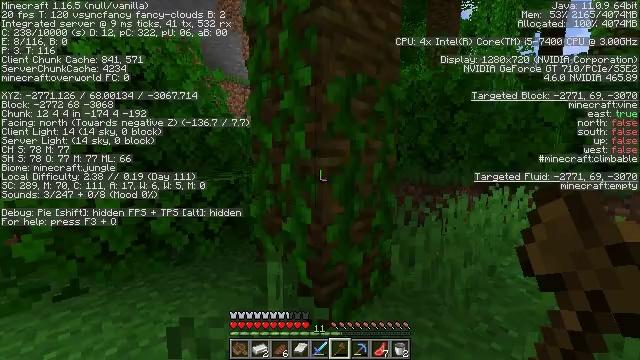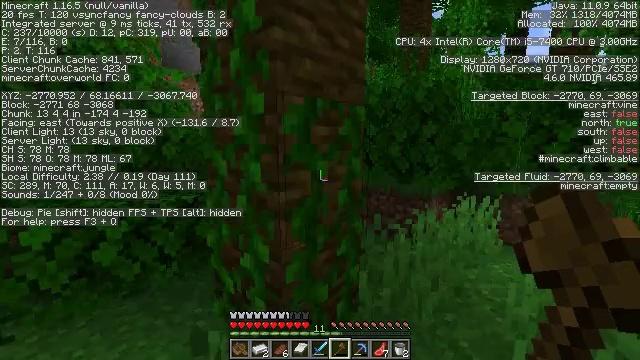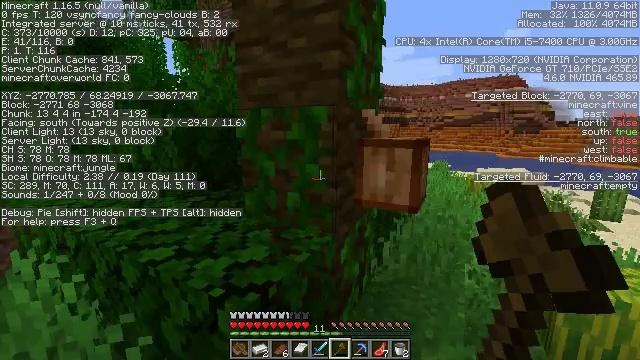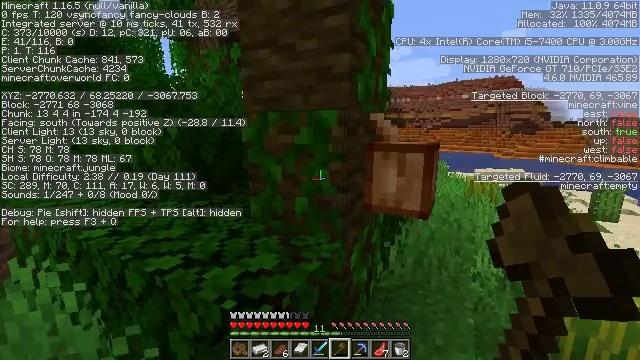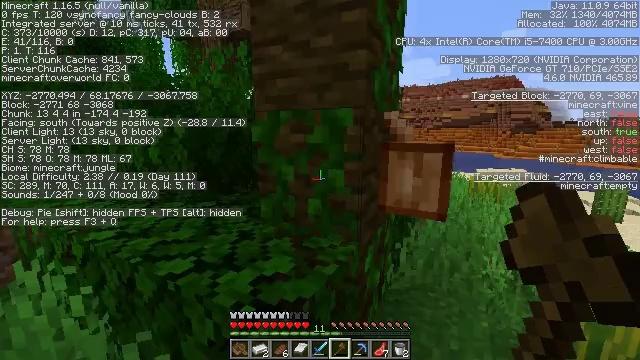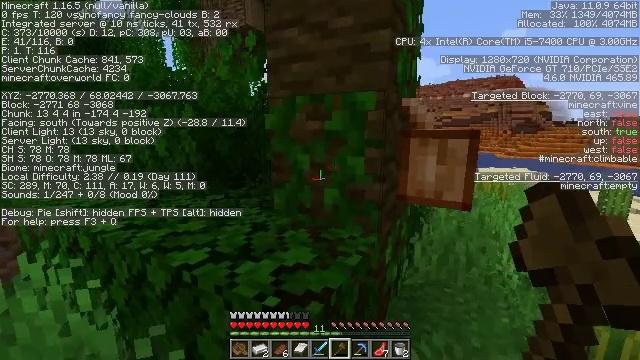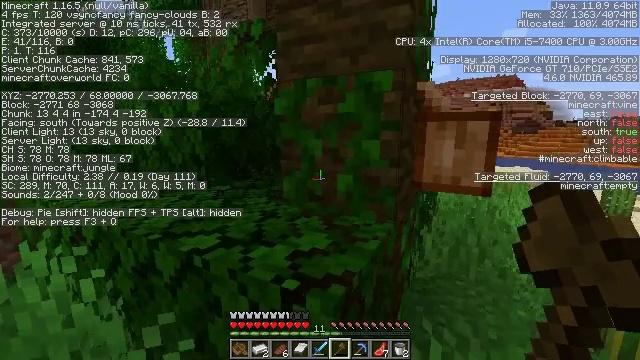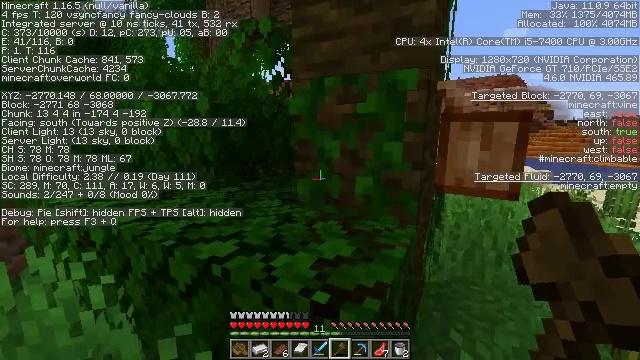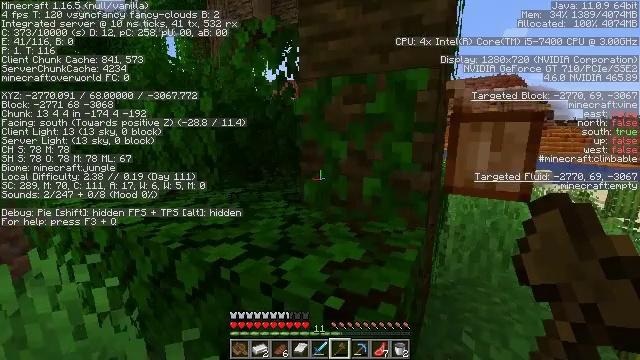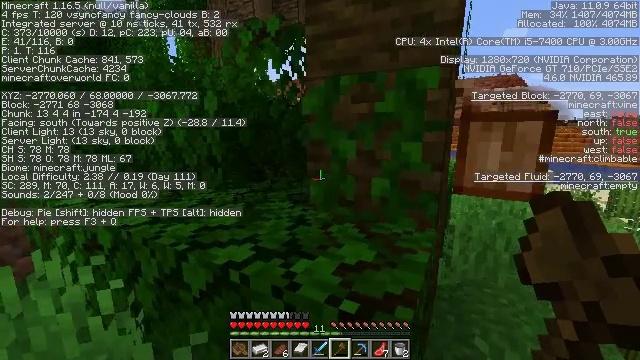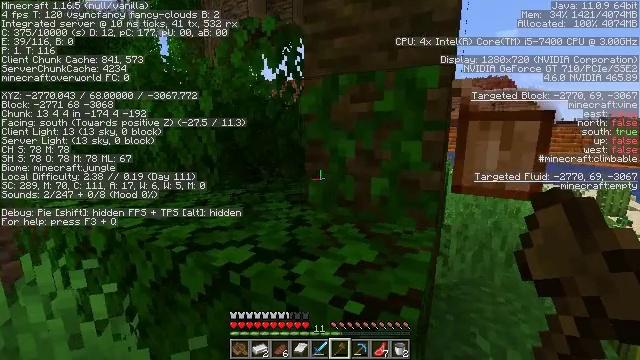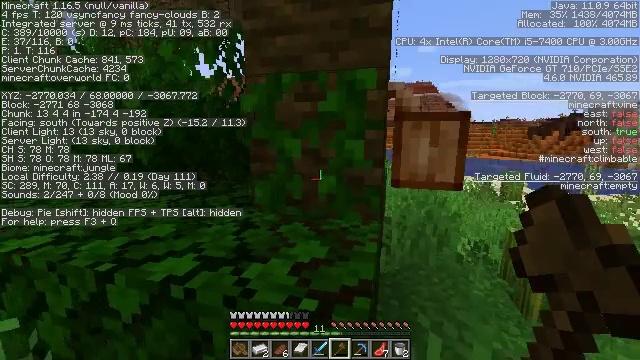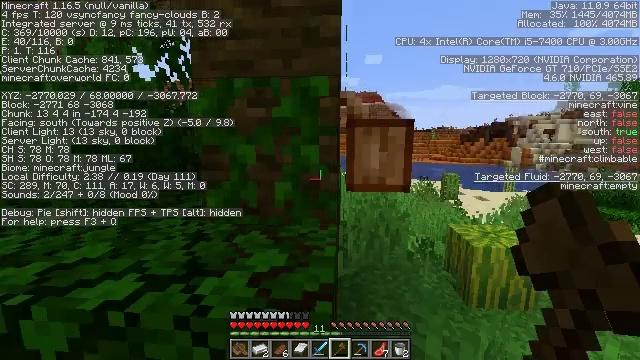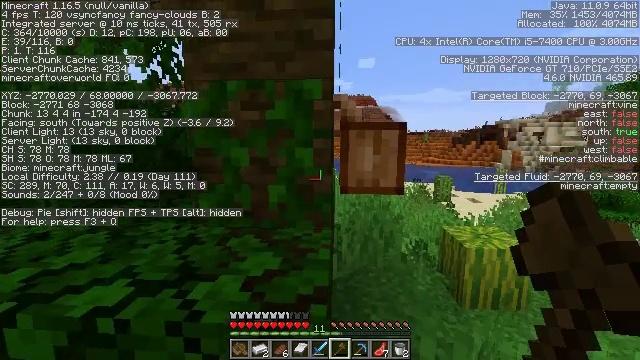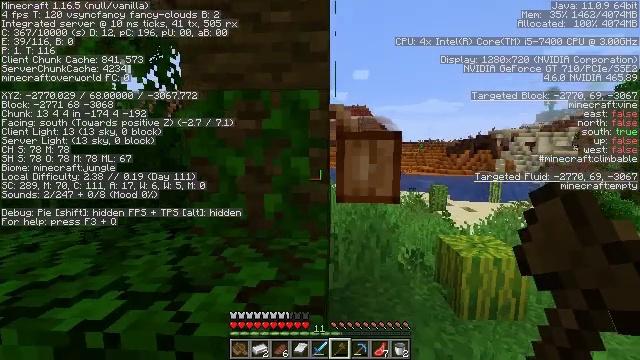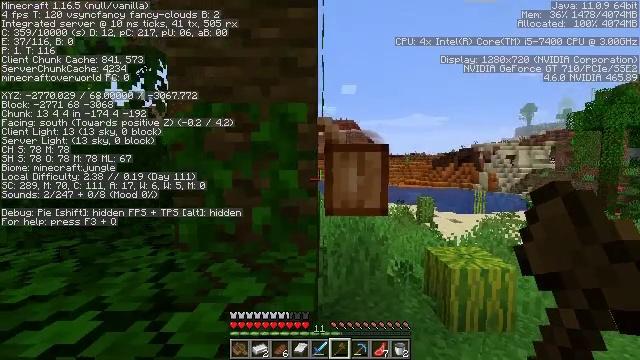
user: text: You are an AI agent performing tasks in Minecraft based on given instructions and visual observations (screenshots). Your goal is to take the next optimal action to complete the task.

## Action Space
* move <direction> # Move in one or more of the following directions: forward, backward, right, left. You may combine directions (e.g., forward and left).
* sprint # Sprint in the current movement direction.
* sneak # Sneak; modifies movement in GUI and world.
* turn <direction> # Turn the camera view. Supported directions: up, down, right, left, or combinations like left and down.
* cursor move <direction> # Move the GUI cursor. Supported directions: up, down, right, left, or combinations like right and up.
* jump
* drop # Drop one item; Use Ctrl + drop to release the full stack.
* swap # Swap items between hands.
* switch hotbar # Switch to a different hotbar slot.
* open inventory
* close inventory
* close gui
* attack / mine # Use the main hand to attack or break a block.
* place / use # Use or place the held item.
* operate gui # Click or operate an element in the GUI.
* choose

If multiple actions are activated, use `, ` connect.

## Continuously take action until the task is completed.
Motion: motion action
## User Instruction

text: Gather jungle leaves from the tree.
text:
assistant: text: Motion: move forward, sprint, jump
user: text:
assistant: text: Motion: move forward, turn right and down, jump
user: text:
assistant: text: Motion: no_op
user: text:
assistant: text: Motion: no_op
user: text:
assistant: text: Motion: no_op
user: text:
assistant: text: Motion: no_op
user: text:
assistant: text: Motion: no_op
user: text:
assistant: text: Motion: no_op
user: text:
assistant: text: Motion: no_op
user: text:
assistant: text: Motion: turn right
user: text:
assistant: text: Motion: turn right
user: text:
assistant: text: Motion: turn right and up
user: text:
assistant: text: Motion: turn right
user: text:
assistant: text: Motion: turn up
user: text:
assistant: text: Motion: turn right and up
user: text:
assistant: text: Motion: turn right and up
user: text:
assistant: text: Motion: no_op
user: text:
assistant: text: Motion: no_op
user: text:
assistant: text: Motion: no_op
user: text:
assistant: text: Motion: no_op
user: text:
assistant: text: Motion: no_op
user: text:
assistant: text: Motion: turn left
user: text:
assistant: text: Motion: move right, turn left and up
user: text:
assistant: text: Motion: move right, turn left and up
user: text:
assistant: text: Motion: move right, turn left and up
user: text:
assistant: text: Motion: turn left and up
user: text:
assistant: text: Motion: turn left and up
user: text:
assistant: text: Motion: turn left
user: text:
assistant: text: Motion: no_op
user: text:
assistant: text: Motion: no_op